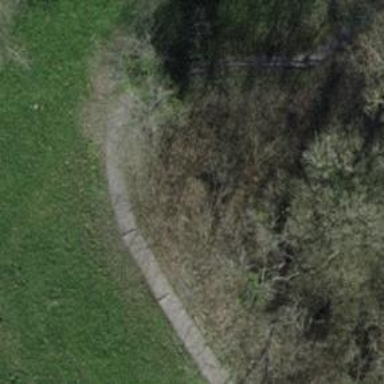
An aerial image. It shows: Gravel path with steps.